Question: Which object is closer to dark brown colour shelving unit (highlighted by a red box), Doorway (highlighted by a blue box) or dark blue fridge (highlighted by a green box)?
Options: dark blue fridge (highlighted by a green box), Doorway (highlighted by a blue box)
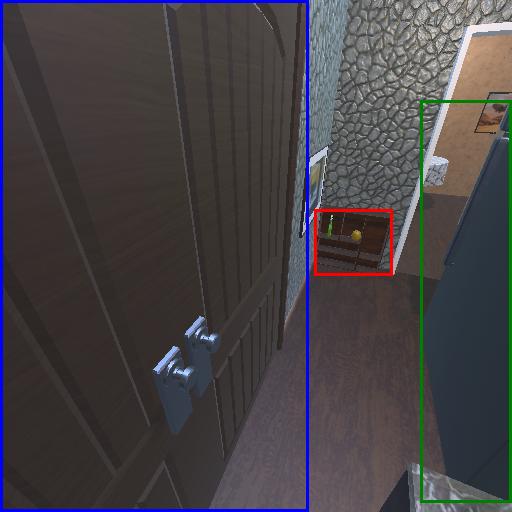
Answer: dark blue fridge (highlighted by a green box)